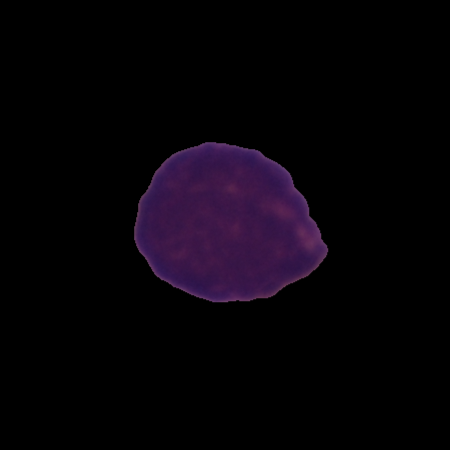
Label: cancer